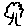
Label: tree